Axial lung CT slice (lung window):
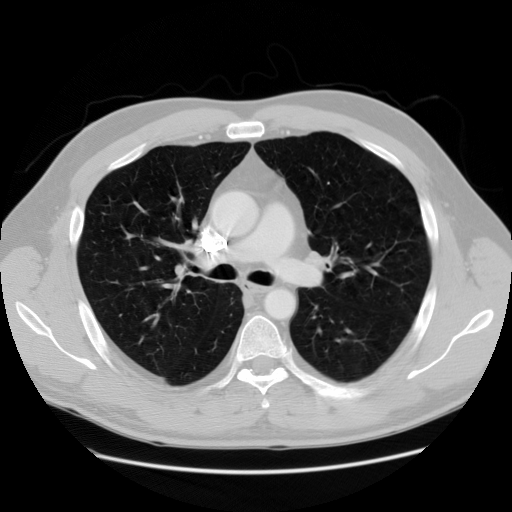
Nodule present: no